Question:
I am using MongoVue application to show the data preview stored in "MongoDb".
In the attached image, the database name "Energy" has collection name "DataLog". In "DataLog", there are several rows. I am adding these row to the collection by reading it from a .CSV file.
Now sometimes the column name Pings has huge data [say array of 2000 items] for a single row due to which the exception occurs i.e if "MaxDocumentSize exceeds in 16MB"
Since the Pings array was huge which threw an exception and to avoid this, I removed the collection of Pings [i.e. entered blank collection] from row and tried to Insert, it went successful.
Now I want to update the Pings for the same entry, but in case the array is something like 2000 elements or above, then I wish to update it in group of 500 items [500 x 4 = 2000] in a loop.
Can anyone help me out.
** SAMPLE CODE **
'''
private void InsertData(Datalog xiDatalog)
{
List<Ping> tempPings = new List<Ping>();
tempPings.AddRange(xiDatalog.Pings);
xiDatalog.Pings.RemoveAll(x => x.RowId != 0);
WriteConcernResult wc = mongoCollection.Insert(xiDatalog);
counter++;
var query = new QueryDocument("_id", xiDatalog.Id);
MongoCursor<Datalog> cursor = mongoCollection.FindAs<Datalog>(query);
foreach (Datalog data in cursor)
{
AddPings(data, tempPings, mongoCollection);
break;
}
}
private void AddPings(Datalog xiDatalog, List<Ping> xiPings, MongoCollection<Datalog> mongoCollection)
{
int groupCnt = 0;
int insertCnt = 0;
foreach (Ping px in xiPings)
{
xiDatalog.Pings.Add(px);
groupCnt++;
if (((int)(groupCnt / 500)) > insertCnt)
{
UpdateDataLog(xiDatalog.Id, xiDatalog.Pings, mongoCollection);
insertCnt++;
}
}
}
private bool UpdateDataLog(BsonValue Id, List<Ping> tempPings, MongoCollection<Datalog> mongoCollection)
{
bool success = false;
try
{
var query = new QueryDocument("_id", Id);
var update = Update<Datalog>.Set(e => e.Pings, tempPings);
mongoCollection.Update(query, update);
success = true;
}
catch (Exception ex)
{
string error = ex.Message;
}
return success;
}
'''
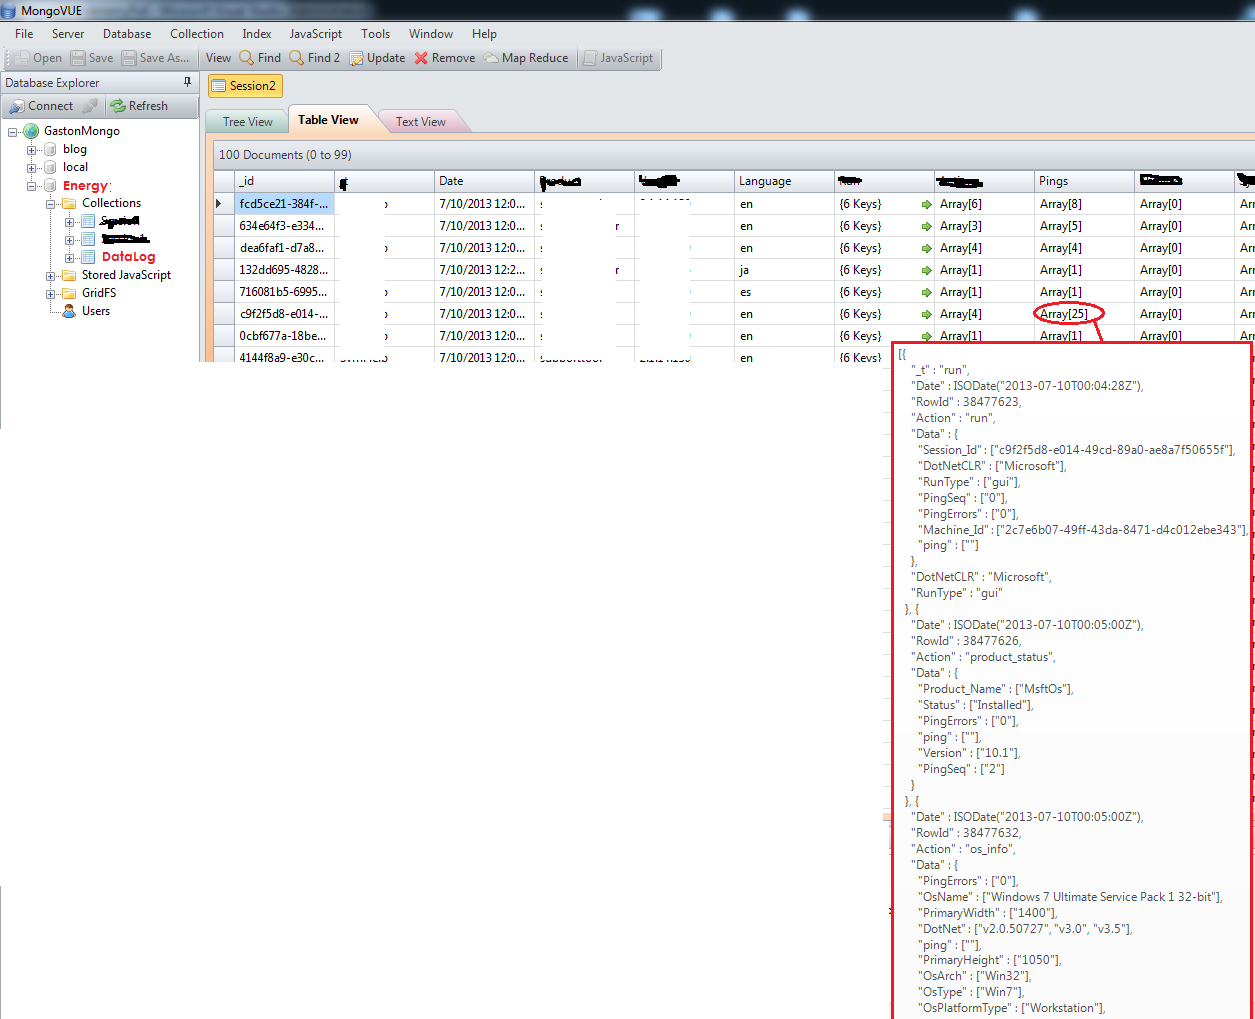
Answer: Please refer below code
'''
private bool UpdateDataLog(BsonValue Id, List<Ping> tempPings, MongoCollection<Datalog> mongoCollection)
{
bool success = false;
try
{
var query = new QueryDocument("_id", Id);
var update = Update<Datalog>.PushAll(e => e.Pings, tempPings);
mongoCollection.Update(query, update);
success = true;
}
catch (Exception ex)
{
string error = ex.Message;
}
return success;
}
'''